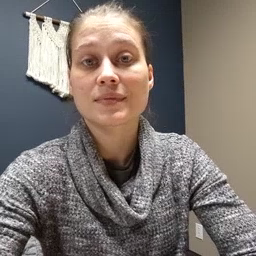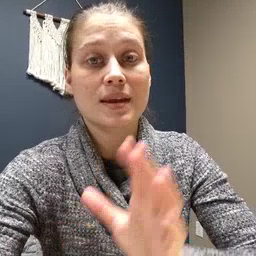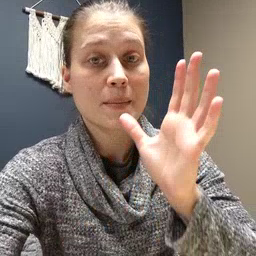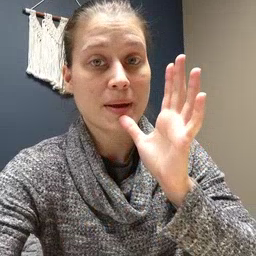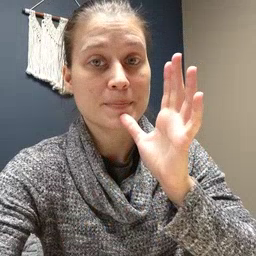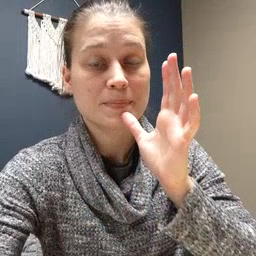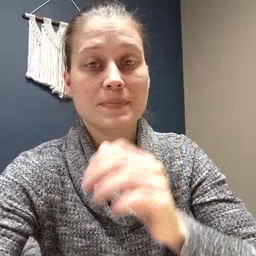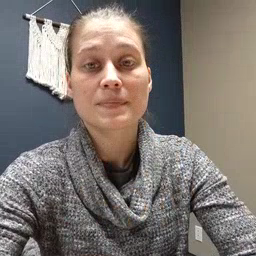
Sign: mom